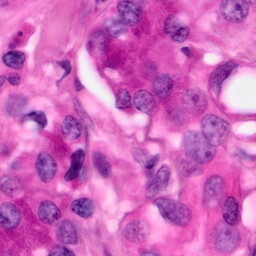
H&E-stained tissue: Pancreatic